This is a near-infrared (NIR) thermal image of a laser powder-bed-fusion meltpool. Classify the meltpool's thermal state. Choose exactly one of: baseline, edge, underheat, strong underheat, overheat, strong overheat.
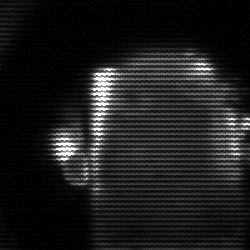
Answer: baseline